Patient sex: M
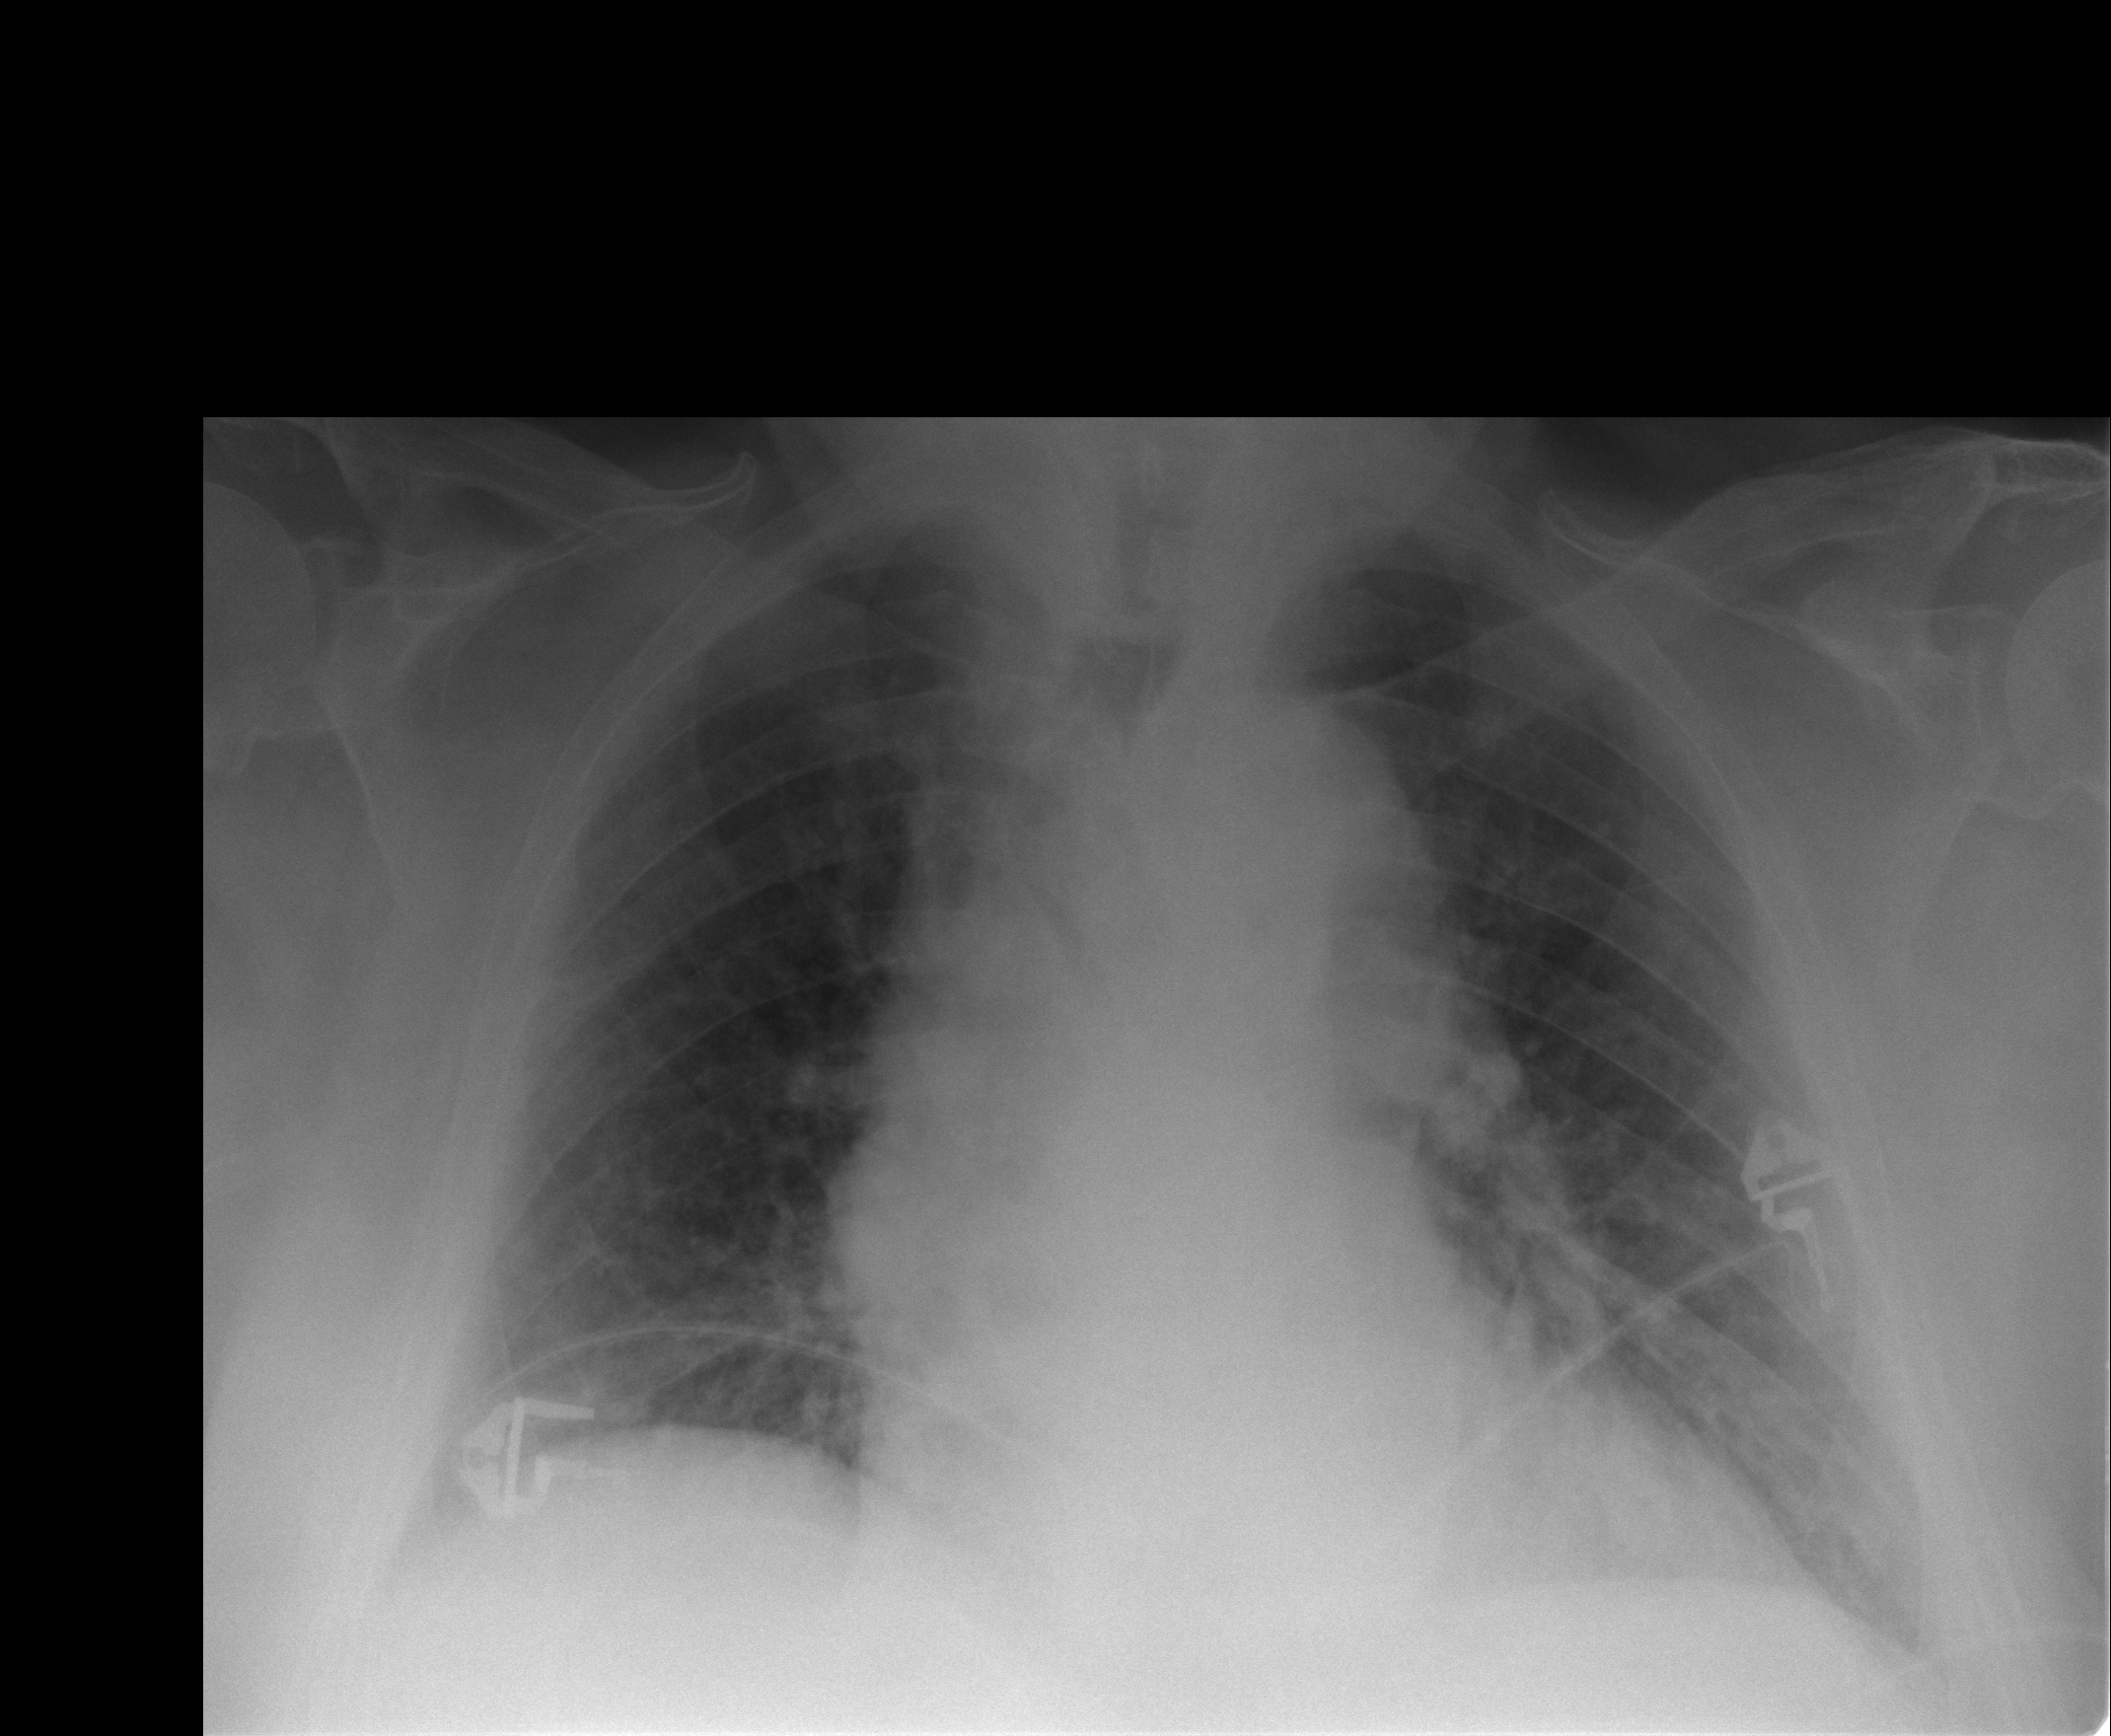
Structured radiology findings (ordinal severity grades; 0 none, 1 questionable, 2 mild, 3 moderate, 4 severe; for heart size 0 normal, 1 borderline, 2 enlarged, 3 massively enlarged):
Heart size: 1
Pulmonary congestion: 2
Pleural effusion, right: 0
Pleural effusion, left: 0
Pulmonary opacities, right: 0
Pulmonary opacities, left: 2
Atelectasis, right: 2
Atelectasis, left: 2